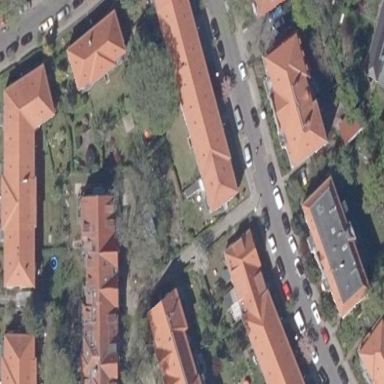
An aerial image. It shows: Residential building with hipped roof made of red roof tiles.